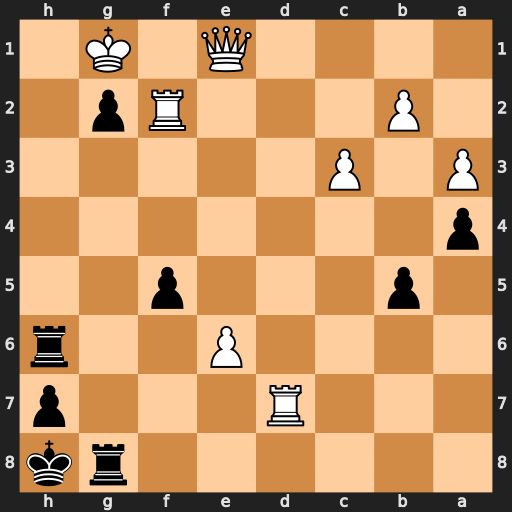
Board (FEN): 6rk/3R3p/4P2r/1p3p2/p7/P1P5/1P3Rp1/4Q1K1
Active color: b
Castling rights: -
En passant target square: -
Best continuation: Rh1#